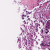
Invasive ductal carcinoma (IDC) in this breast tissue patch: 0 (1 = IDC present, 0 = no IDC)